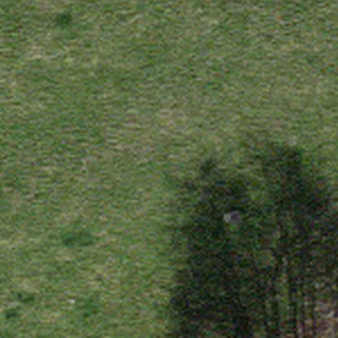
Label: other